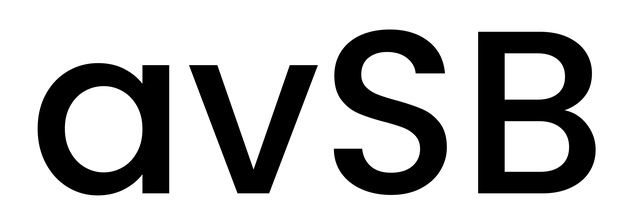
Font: Poppins-Medium